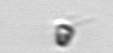
Label: Pyramimonas